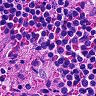
Metastatic tissue present: no